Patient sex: F
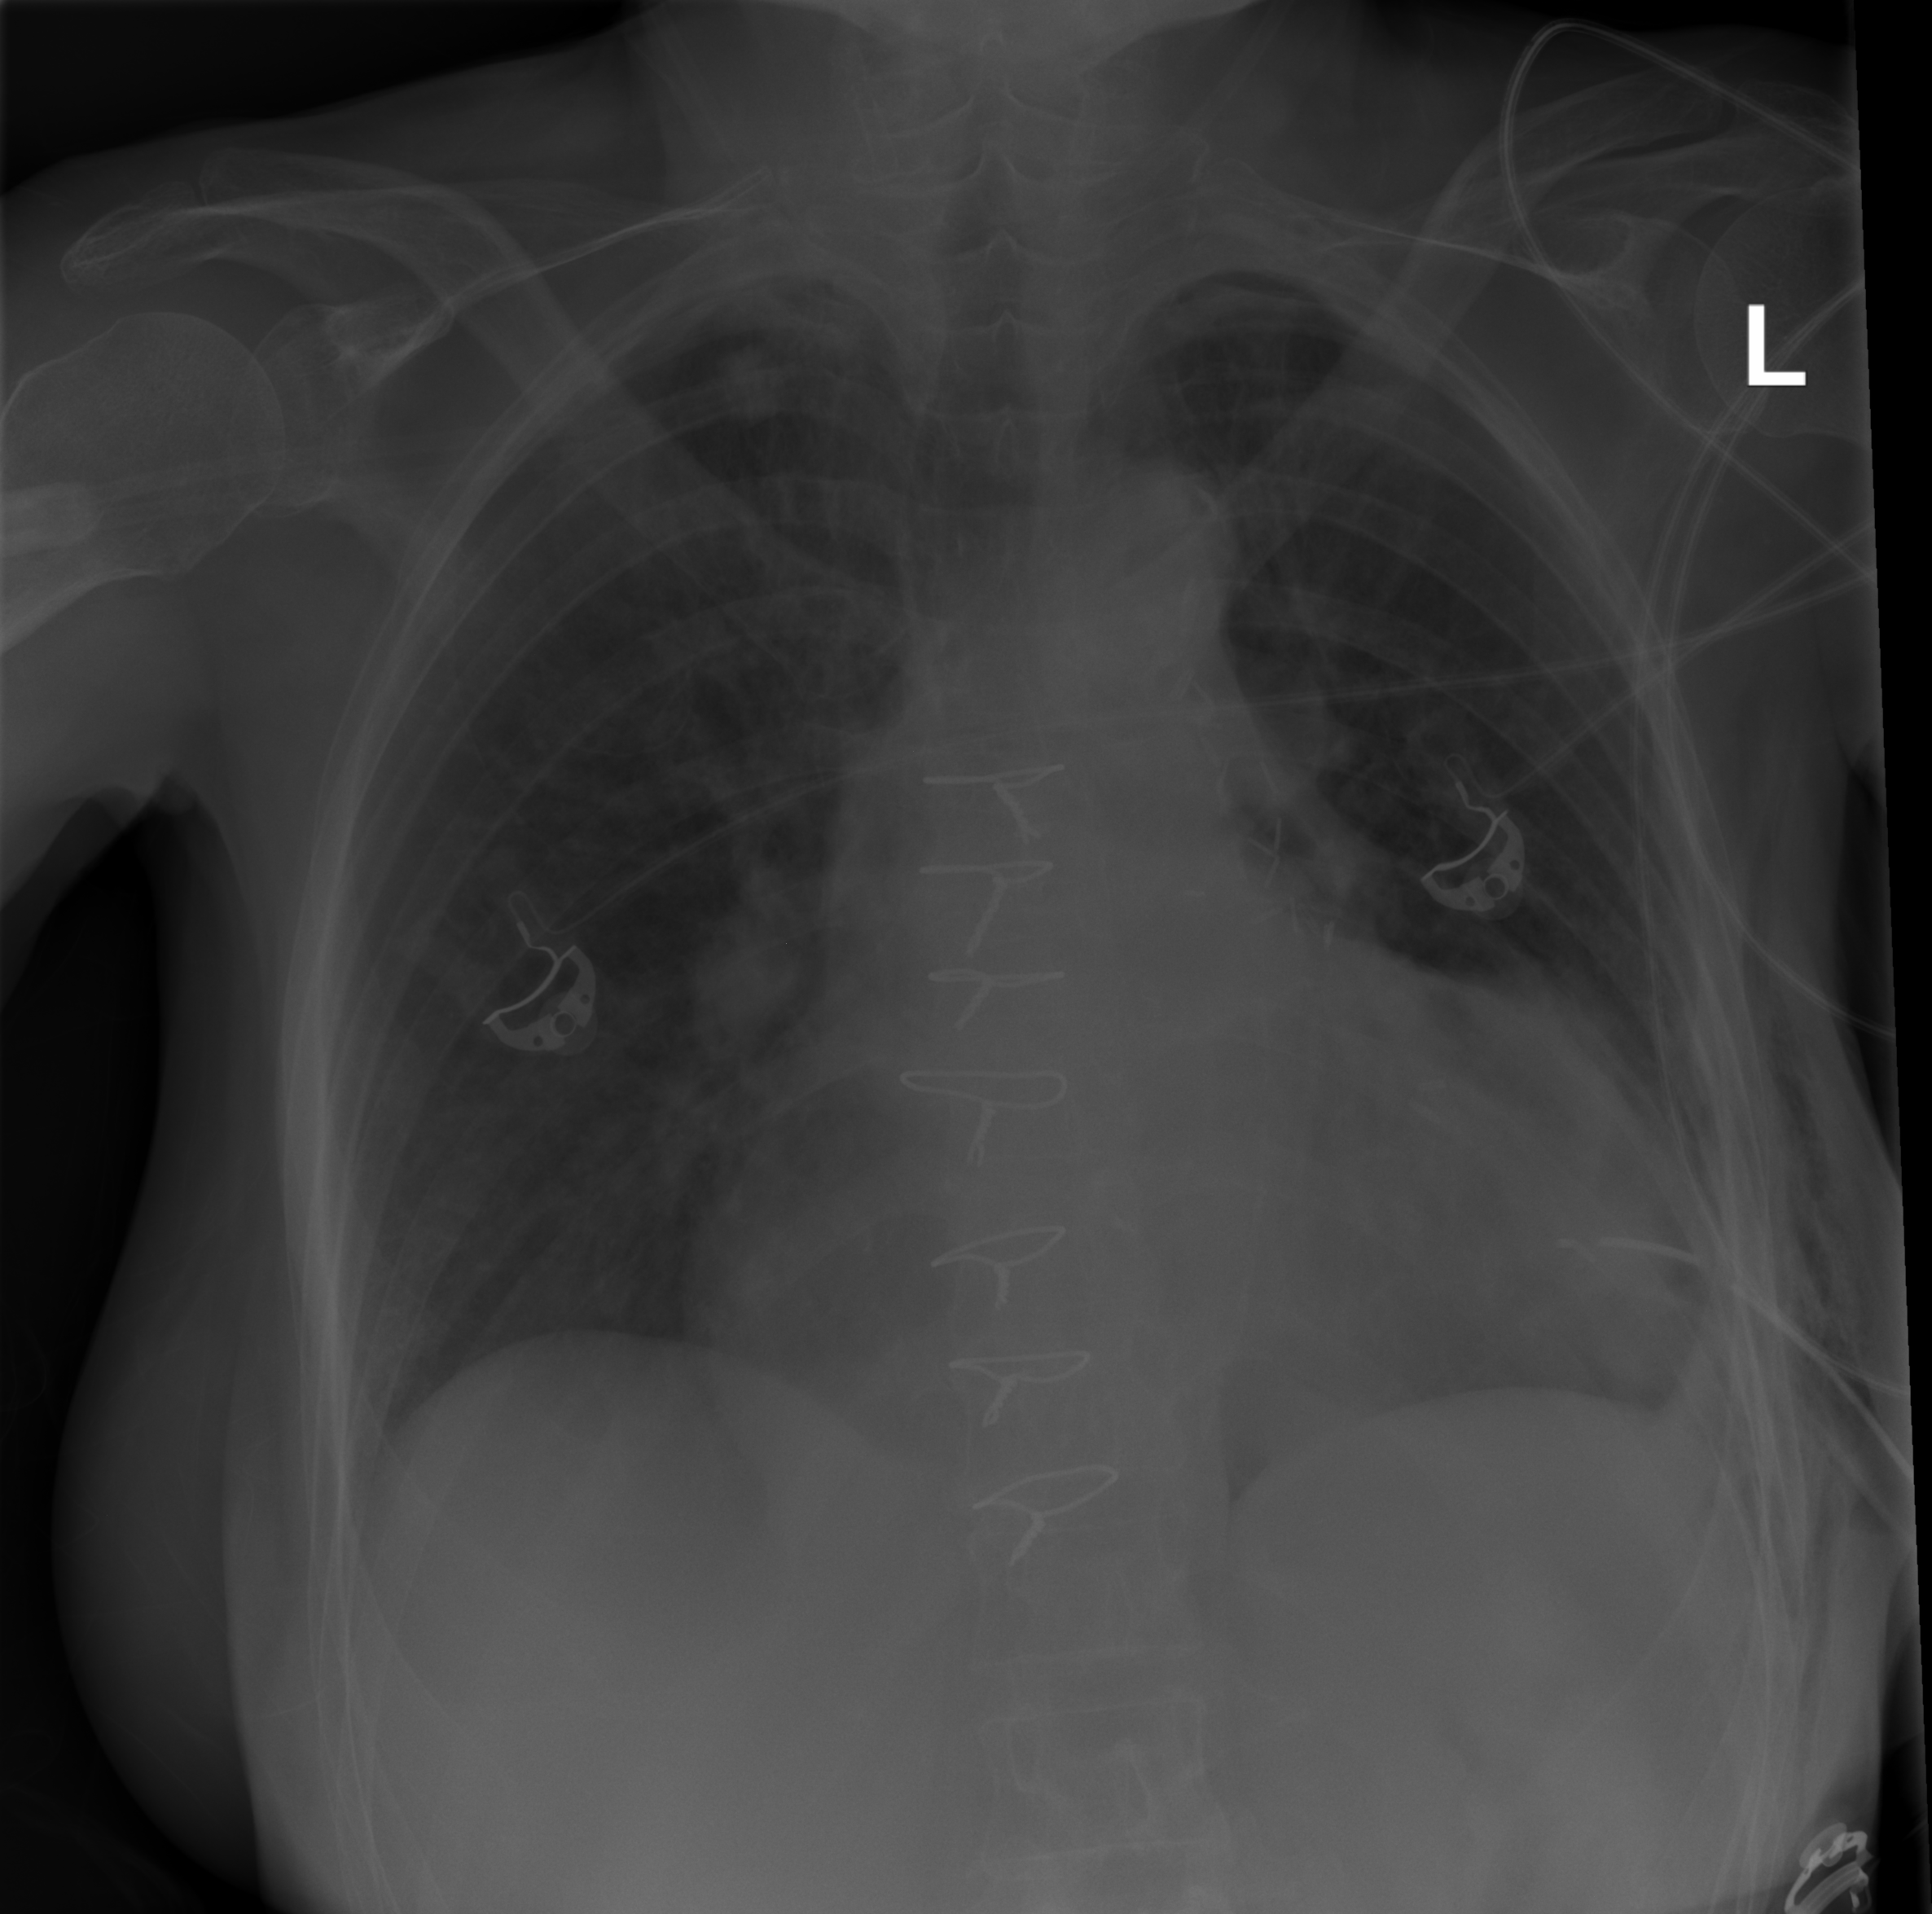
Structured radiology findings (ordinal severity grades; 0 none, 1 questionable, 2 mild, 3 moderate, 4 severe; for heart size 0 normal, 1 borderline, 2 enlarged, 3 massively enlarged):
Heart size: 2
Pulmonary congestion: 1
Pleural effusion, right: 0
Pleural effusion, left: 0
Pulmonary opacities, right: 0
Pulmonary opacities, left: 0
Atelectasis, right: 0
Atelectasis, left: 2